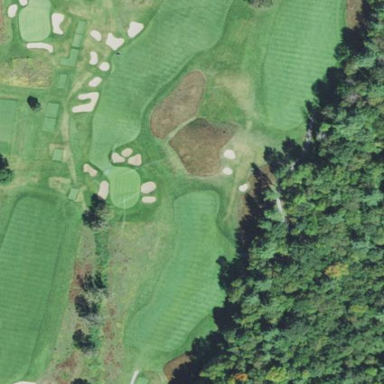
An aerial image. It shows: Golf fairway surrounded by grass.